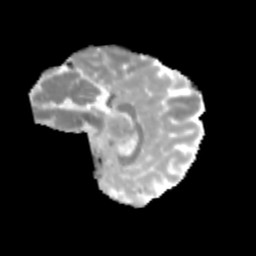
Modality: MD
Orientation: sagittal
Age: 10
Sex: female
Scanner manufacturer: siemens
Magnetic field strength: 3 T
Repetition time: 3.8 s
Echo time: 0.07 s